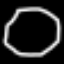
Label: octagon